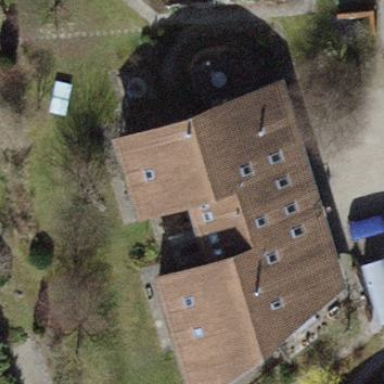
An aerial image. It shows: Semidetached house with gabled roof.